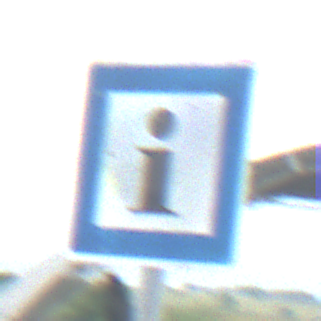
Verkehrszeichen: Informationsstelle
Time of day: Midday
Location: Outdoor (Suburban)
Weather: Overcast
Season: NotSpecified
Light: Natural